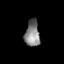
Tissue: prostate
Cell type: T cells
Senescence score: 0.2536
Nuclear area (px): 378
Mean DAPI intensity: 131.013